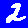
Digit: 2